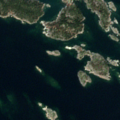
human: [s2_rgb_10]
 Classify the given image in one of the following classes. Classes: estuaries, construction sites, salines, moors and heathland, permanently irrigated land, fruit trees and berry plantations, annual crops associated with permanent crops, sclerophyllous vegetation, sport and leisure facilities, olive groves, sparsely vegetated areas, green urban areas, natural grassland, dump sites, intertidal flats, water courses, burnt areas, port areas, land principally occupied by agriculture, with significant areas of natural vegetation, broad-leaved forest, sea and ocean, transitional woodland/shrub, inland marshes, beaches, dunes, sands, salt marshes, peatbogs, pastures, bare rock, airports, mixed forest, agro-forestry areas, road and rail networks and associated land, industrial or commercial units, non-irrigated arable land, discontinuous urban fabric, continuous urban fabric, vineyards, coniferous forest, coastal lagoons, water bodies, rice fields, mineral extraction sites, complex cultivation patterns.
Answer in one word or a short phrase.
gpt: transitional woodland/shrub, sea and ocean